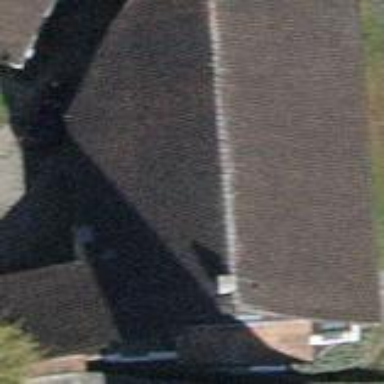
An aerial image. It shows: Building with tile roof.